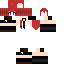
A female human skin with medium skin, wearing red long hair dressed in a red hoodie and red pants, featuring a closed mouth.